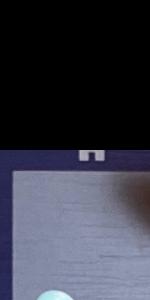
Label: Empty